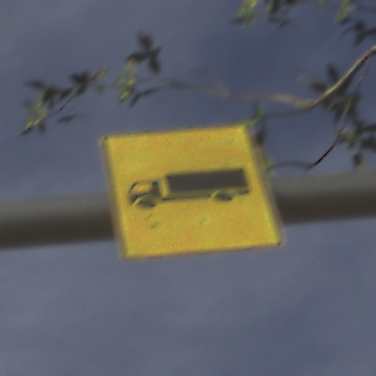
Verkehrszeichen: KFZZulaessigeGesamtmasse3Komma5TOhnePfeilsymbol
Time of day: MorningAfternoon
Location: Outdoor (Suburban)
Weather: PartlyCloudy
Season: NotSpecified
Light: Natural